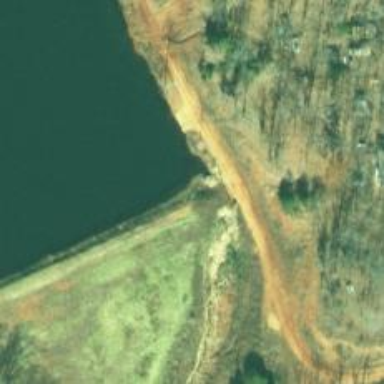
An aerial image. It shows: Dam across waterway.